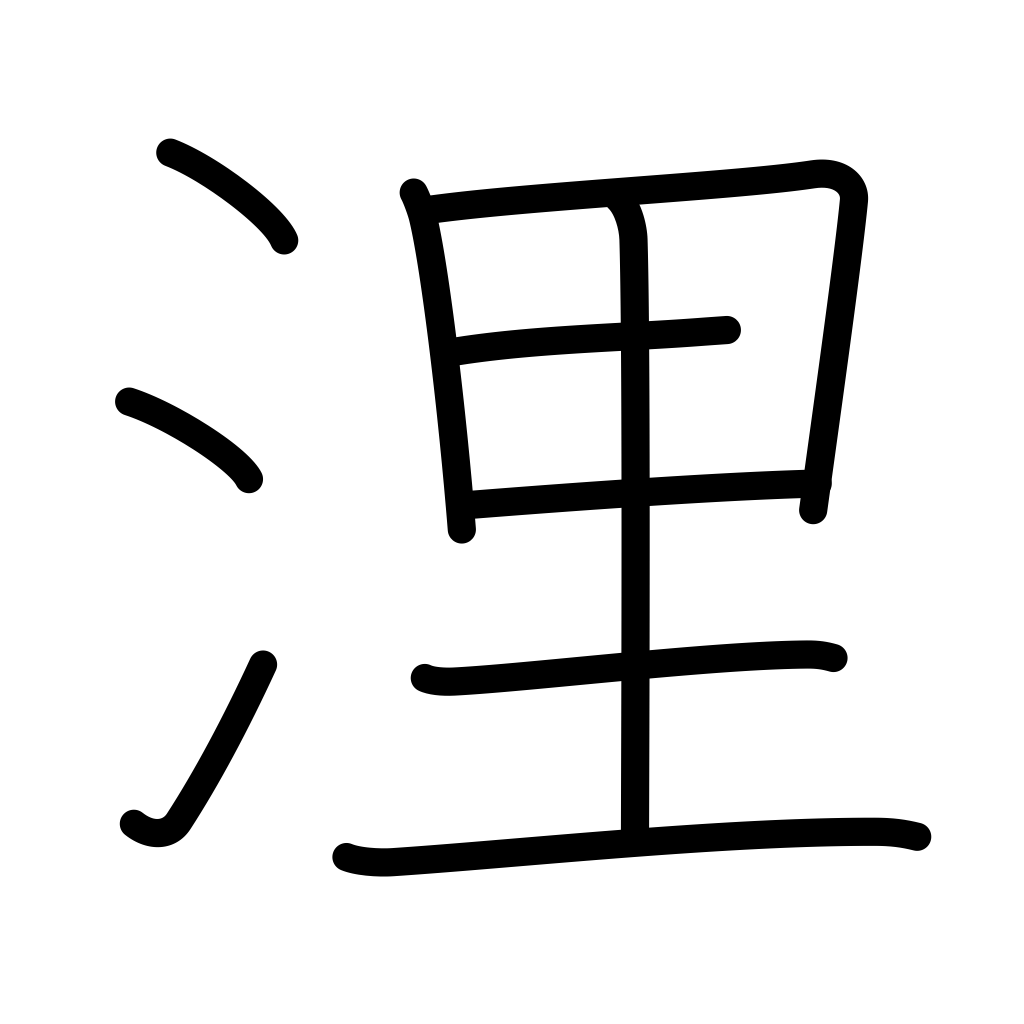
Meaning: knot, nautical mile